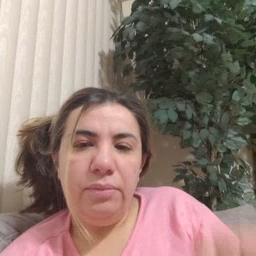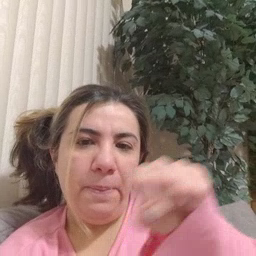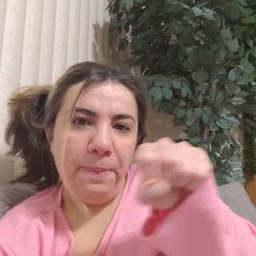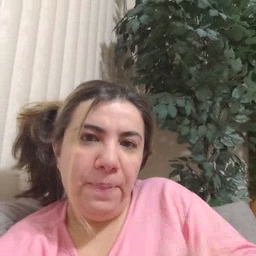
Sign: shoe